Field crop: maize
Growth stage: 1
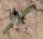
Species: atriplex